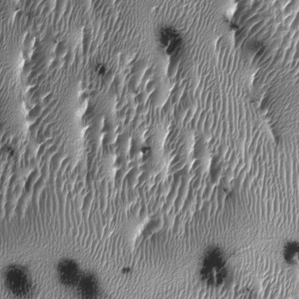
Label: frost